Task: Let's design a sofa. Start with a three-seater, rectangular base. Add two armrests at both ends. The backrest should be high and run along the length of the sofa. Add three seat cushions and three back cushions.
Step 165:
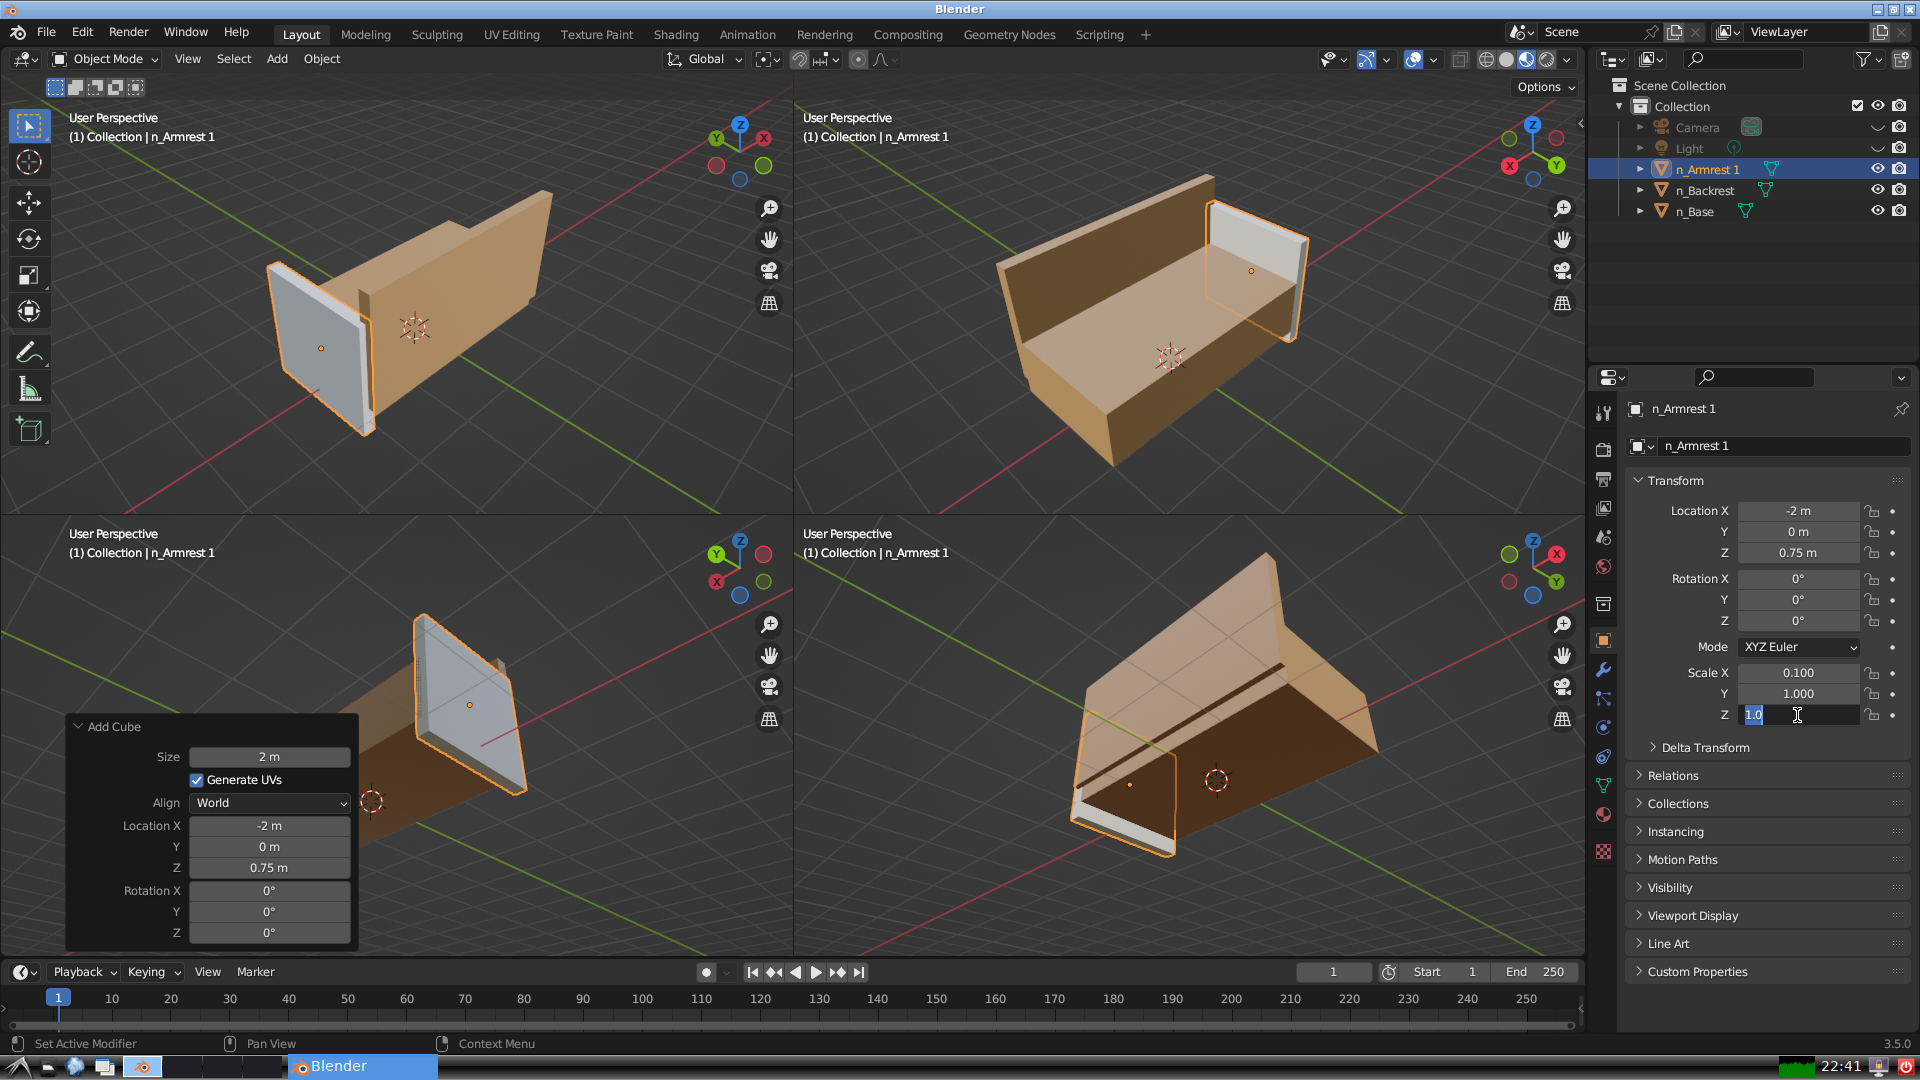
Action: input_text: 0.75